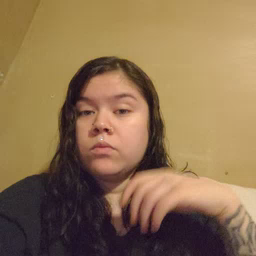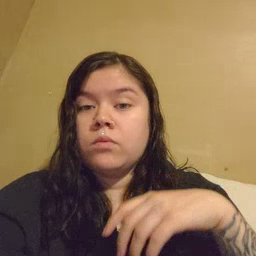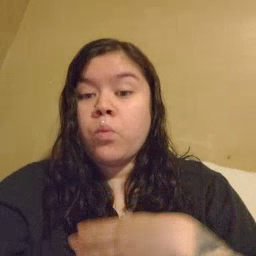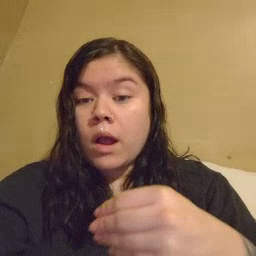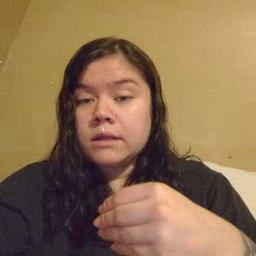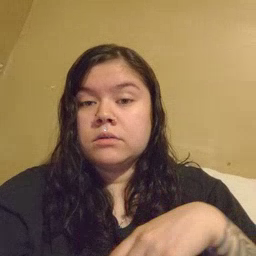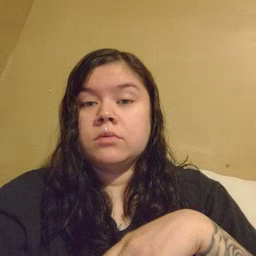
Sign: white